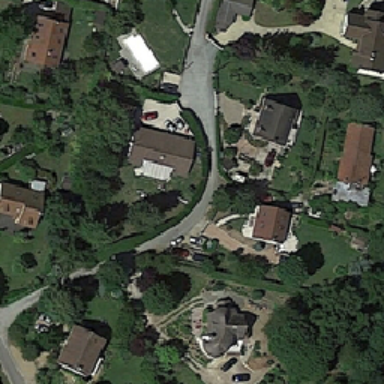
The medium house is bent .